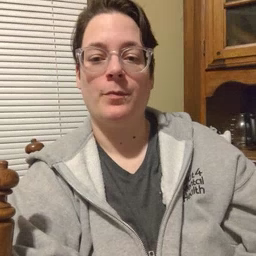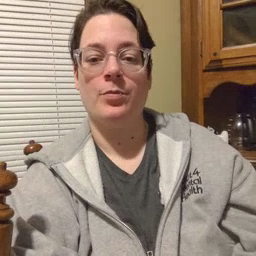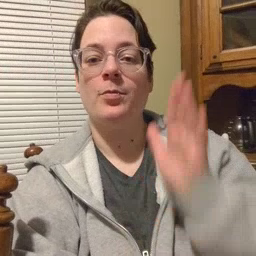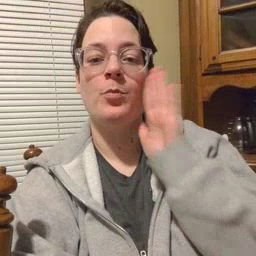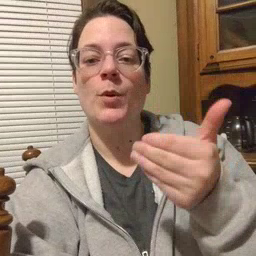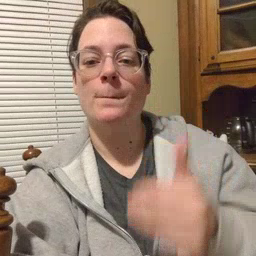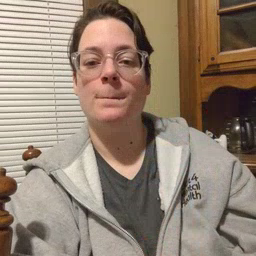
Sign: bedroom